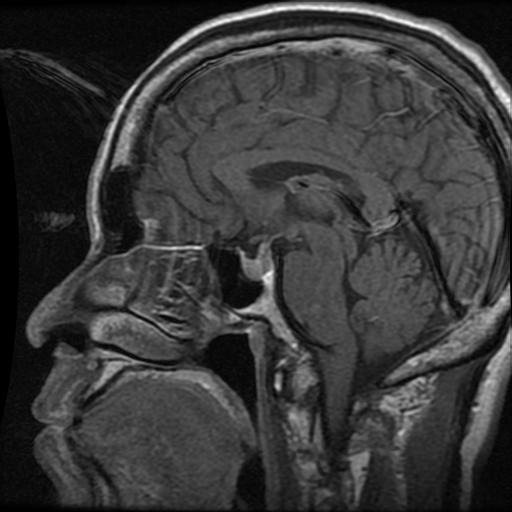
Label: pituitary